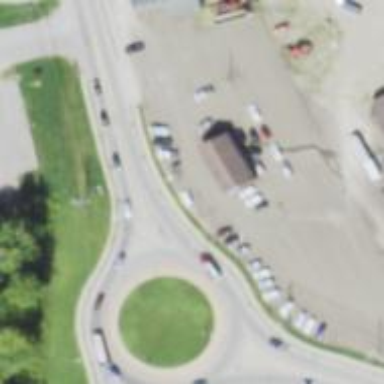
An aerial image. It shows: Primary highway with asphalt surface leading to roundabout.